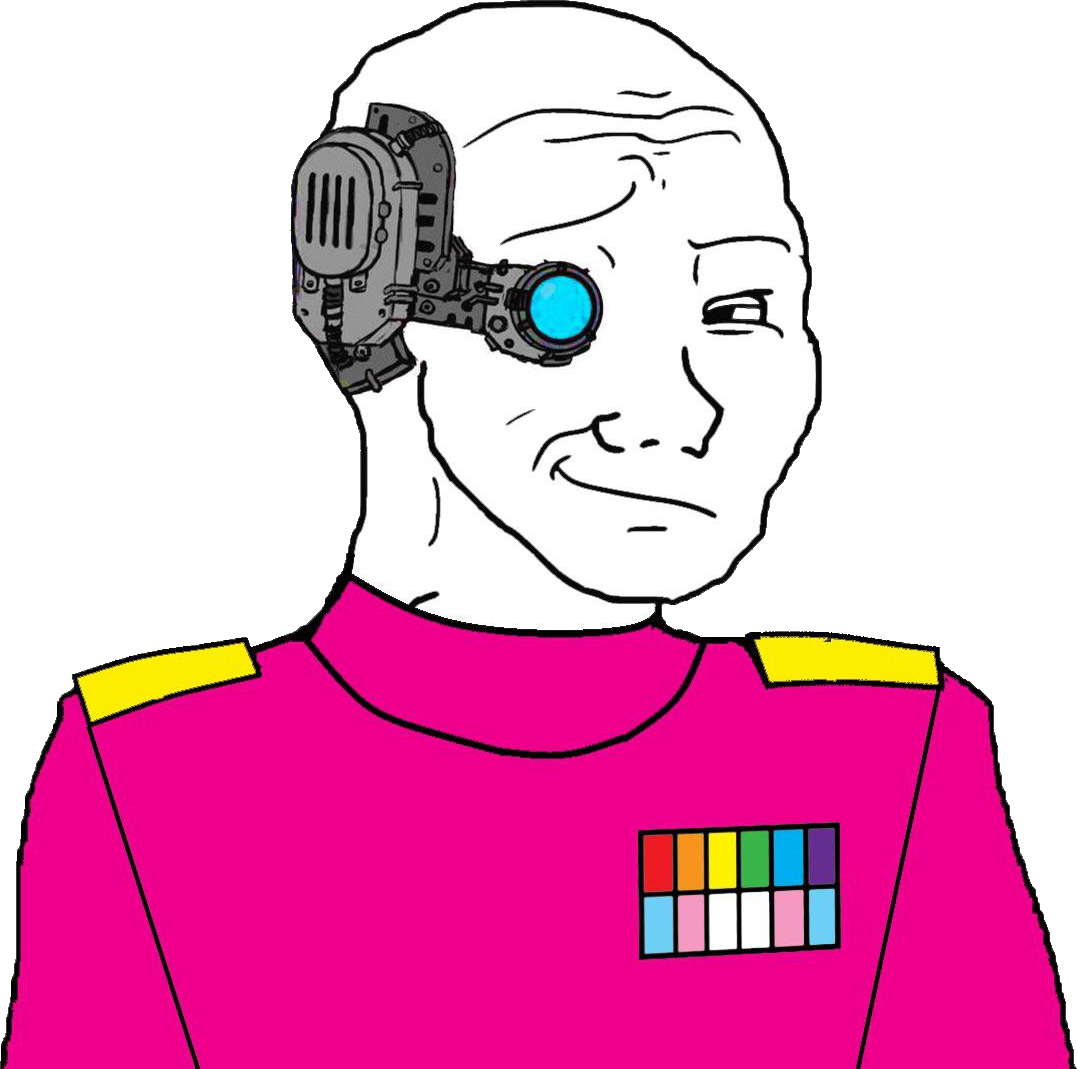
Label: 5_Smugjak